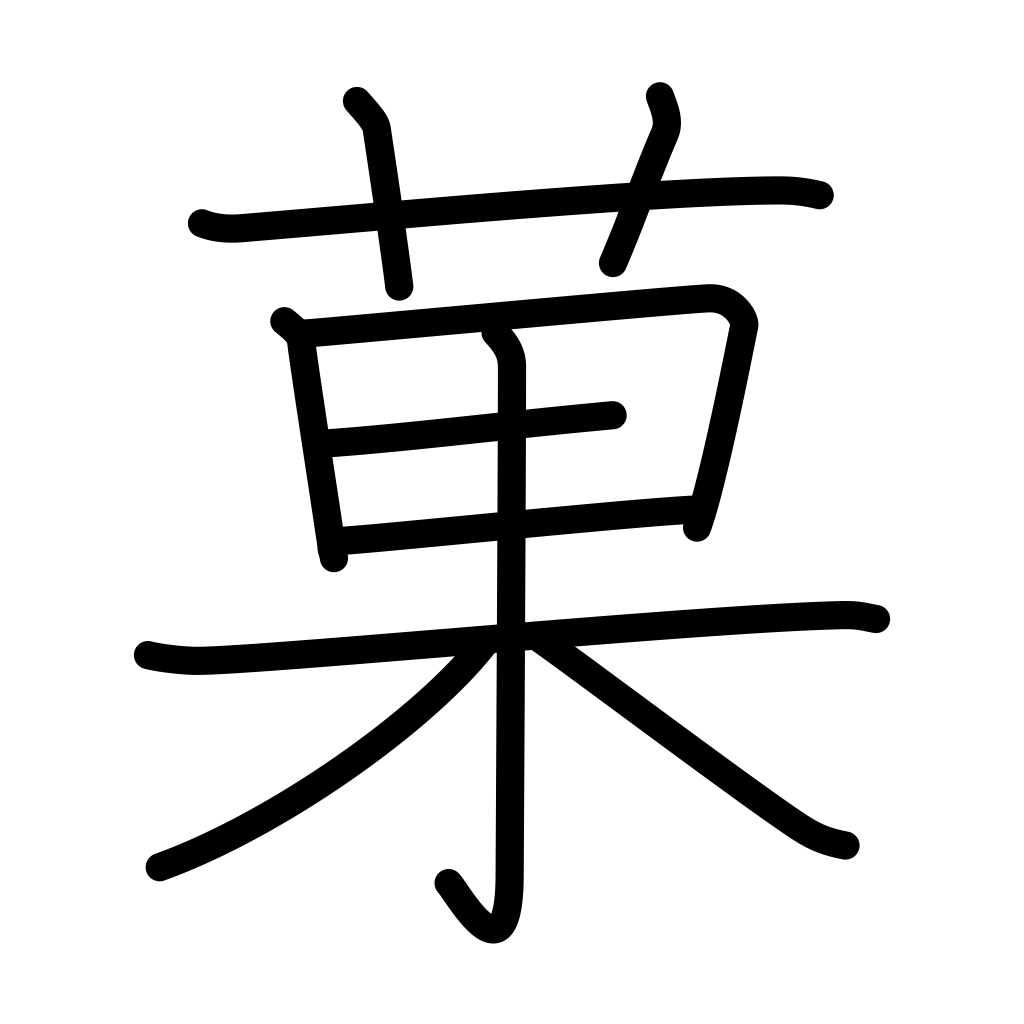
Meaning: candy, cakes, fruit